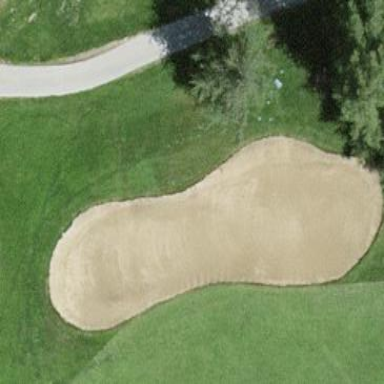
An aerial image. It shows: Sand bunker on golf course.